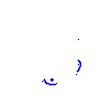
Particle: proton